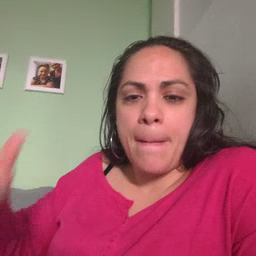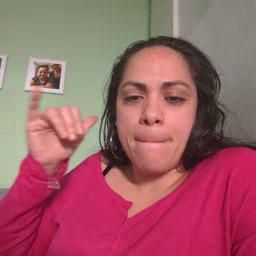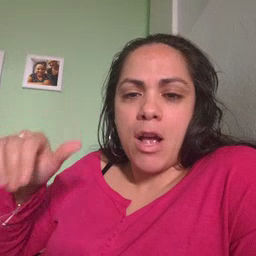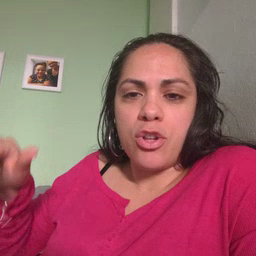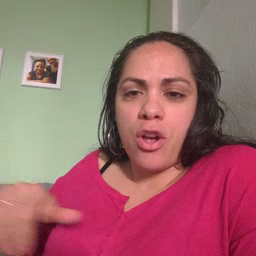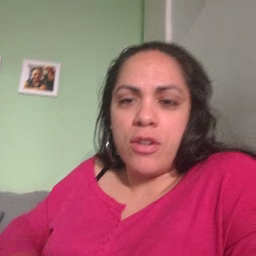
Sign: backyard